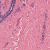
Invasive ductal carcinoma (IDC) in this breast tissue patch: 0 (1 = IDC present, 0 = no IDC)